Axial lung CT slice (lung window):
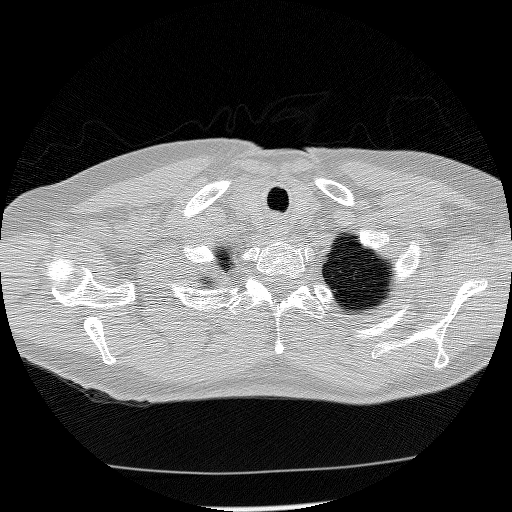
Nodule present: no